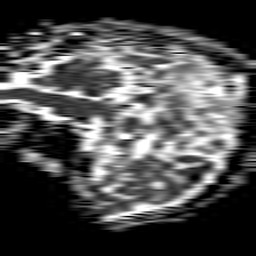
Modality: ADC
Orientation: sagittal
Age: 52
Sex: male
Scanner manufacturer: philips
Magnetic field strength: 1.5 T
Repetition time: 4.6 s
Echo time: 0.08631 s